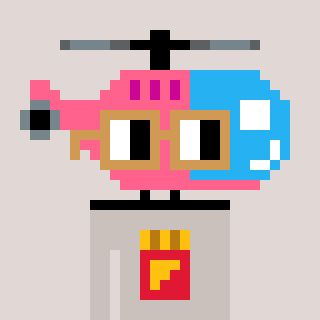
a pixel art character with square brown glasses, a helicopter-shaped head and a foggrey-colored body on a warm background